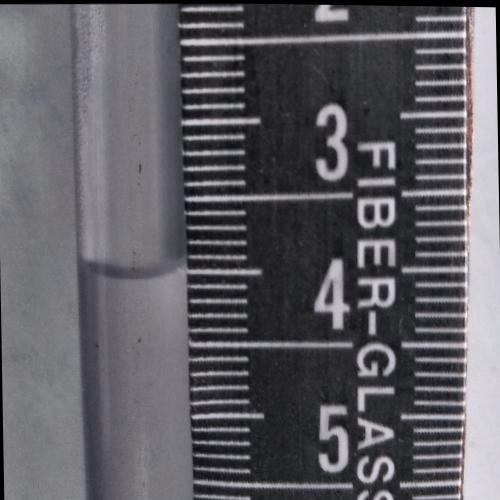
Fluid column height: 4.0 cm